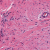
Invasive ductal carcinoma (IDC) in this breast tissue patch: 0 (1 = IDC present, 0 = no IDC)